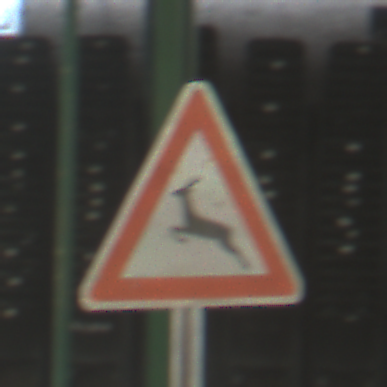
Verkehrszeichen: WildwechselRechts
Umgebung: Roofed, Special
Tageszeit: MorningAfternoon
Wetter: NotSpecified
Licht: Artificial
Jahreszeit: NotSpecified
Kontrast: MediumContrast